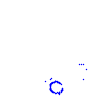
Particle: proton